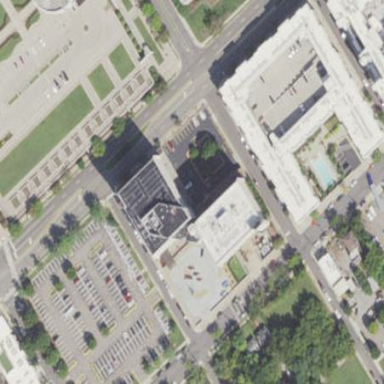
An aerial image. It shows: Building.